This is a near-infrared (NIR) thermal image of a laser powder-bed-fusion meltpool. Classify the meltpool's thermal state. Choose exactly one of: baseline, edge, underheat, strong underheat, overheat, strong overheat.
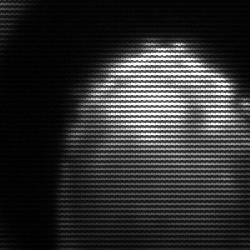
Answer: edge